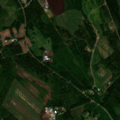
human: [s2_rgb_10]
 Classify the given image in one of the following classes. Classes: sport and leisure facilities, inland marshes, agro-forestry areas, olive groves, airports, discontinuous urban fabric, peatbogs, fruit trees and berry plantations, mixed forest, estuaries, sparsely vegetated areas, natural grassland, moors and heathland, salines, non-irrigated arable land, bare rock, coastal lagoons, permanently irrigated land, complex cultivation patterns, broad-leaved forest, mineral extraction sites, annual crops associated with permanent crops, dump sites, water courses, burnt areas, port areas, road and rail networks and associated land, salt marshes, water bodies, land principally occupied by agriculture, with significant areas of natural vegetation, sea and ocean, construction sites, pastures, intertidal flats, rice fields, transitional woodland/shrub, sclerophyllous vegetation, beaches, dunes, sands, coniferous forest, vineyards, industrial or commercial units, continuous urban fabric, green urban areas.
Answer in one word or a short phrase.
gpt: non-irrigated arable land, land principally occupied by agriculture, with significant areas of natural vegetation, broad-leaved forest, mixed forest